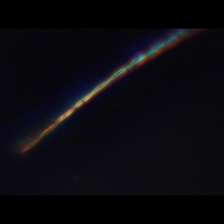
Taxon: Psuedo-nitzschia
Group: Diatoms